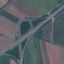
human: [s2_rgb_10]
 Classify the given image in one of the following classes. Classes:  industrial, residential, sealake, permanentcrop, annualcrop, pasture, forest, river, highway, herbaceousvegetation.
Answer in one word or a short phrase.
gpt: Highway